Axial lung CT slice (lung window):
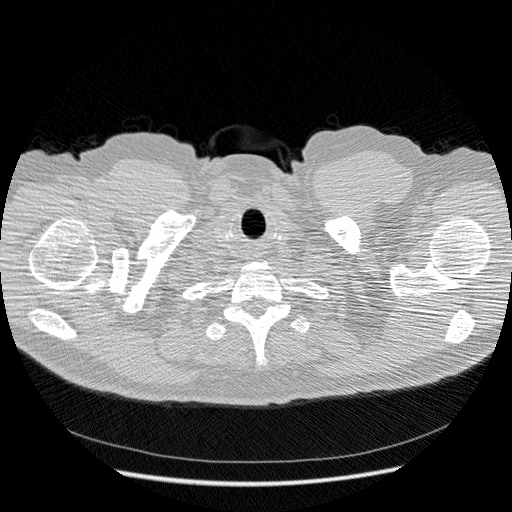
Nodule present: no